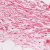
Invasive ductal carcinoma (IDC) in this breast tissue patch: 0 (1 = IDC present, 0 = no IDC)